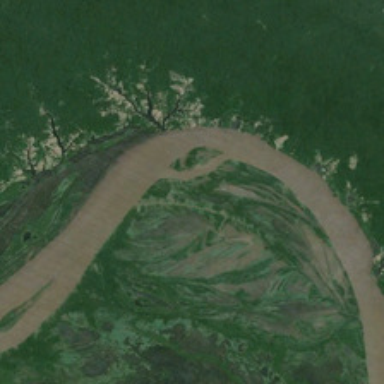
Many green trees are in two sides of a curved yellow river .